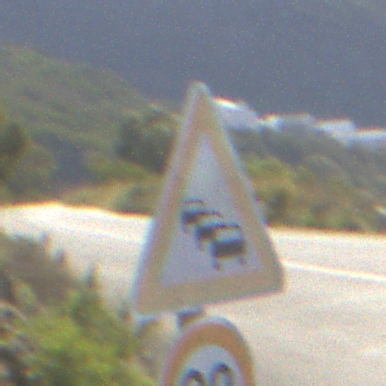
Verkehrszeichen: Stau
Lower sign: Geschwindigkeit30
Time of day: MorningAfternoon
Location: Outdoor (RoadRail)
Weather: PartlyCloudy
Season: NotSpecified
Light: Natural